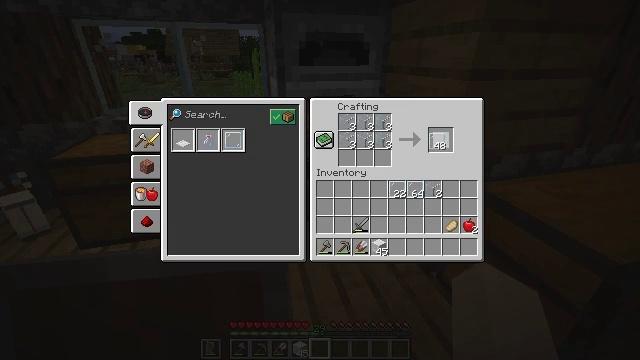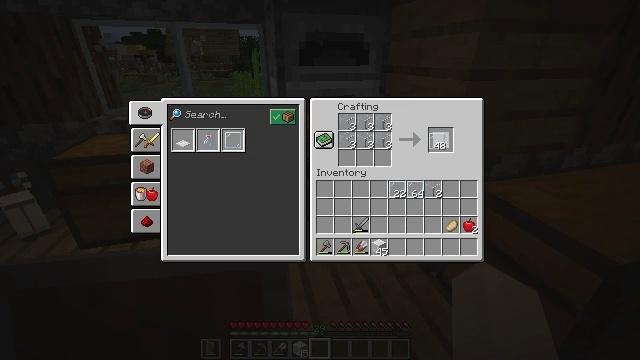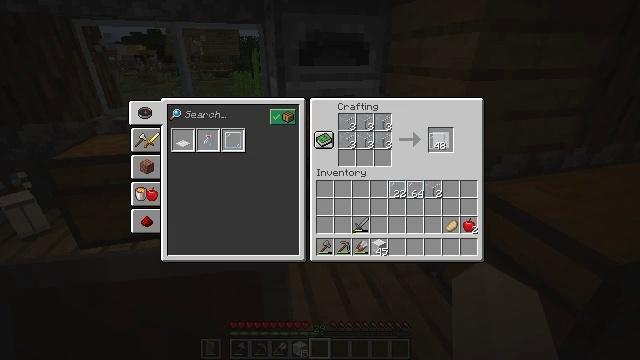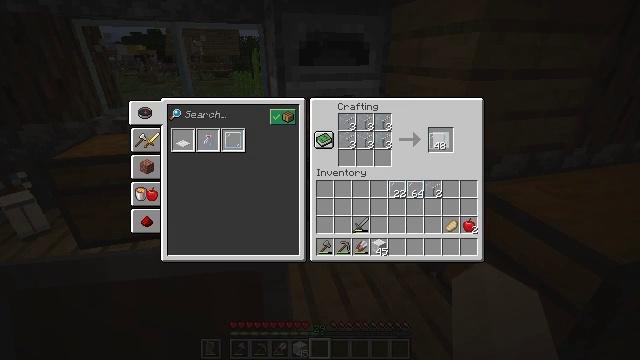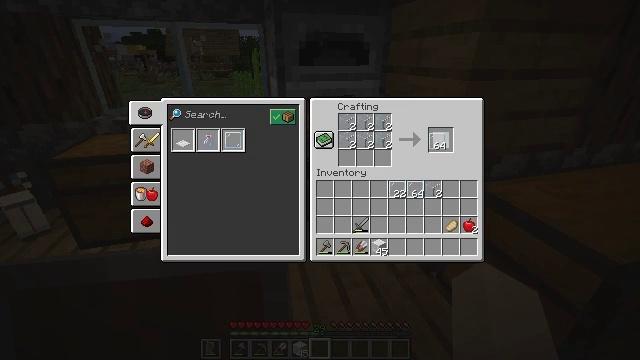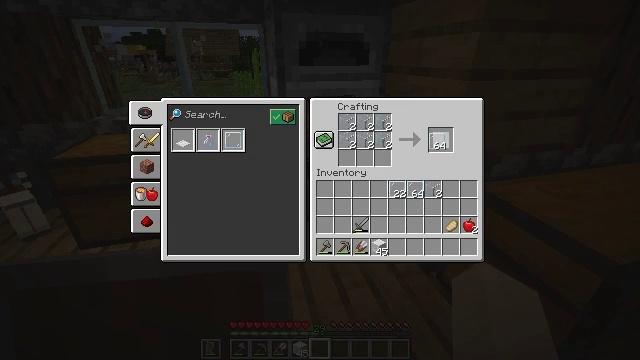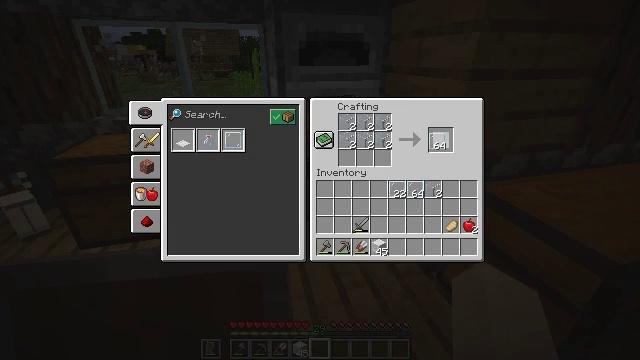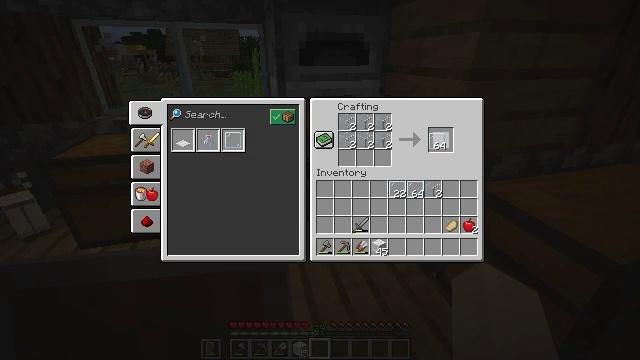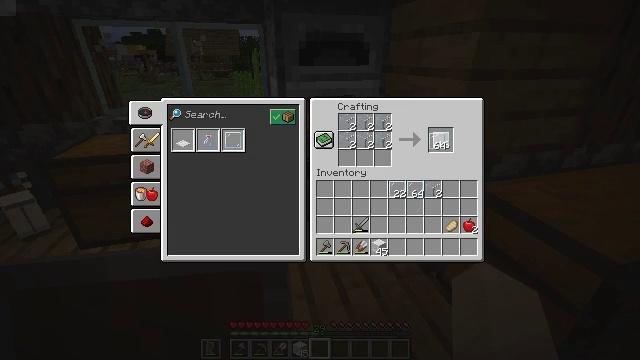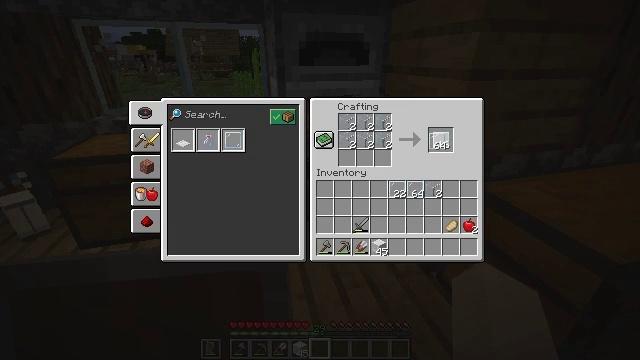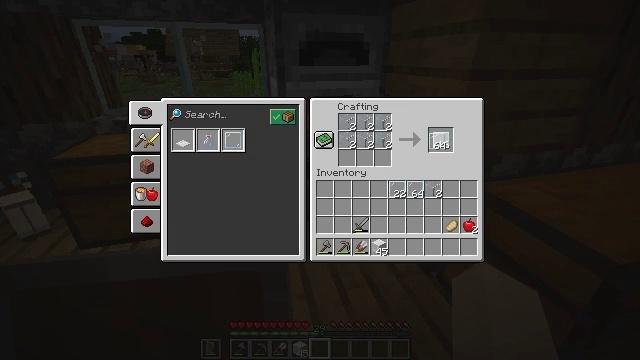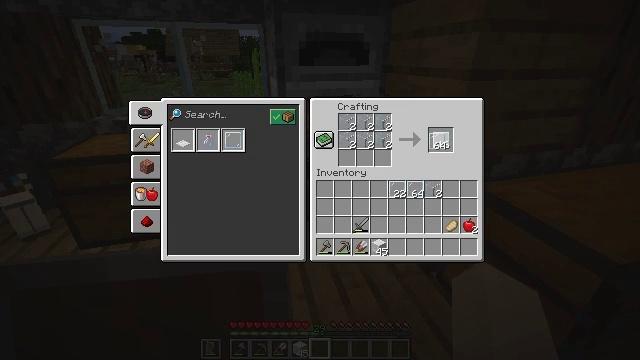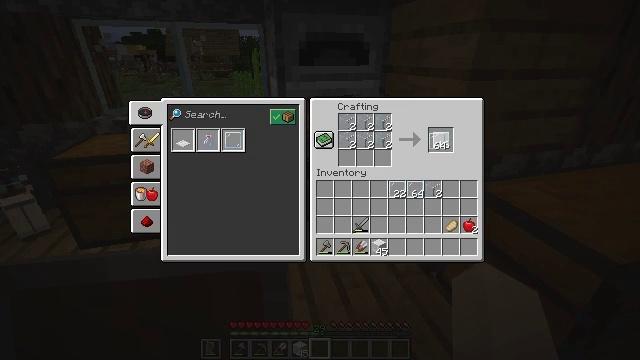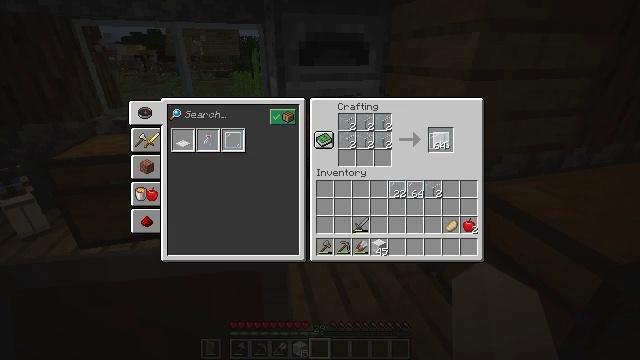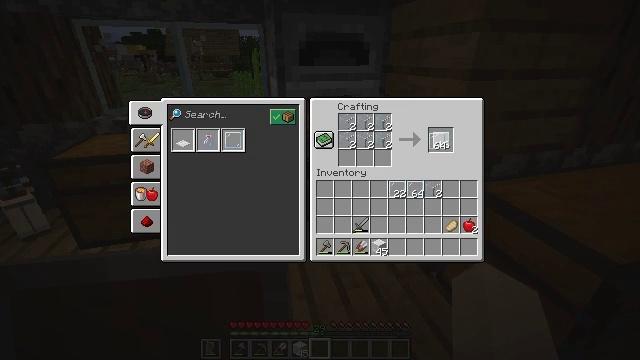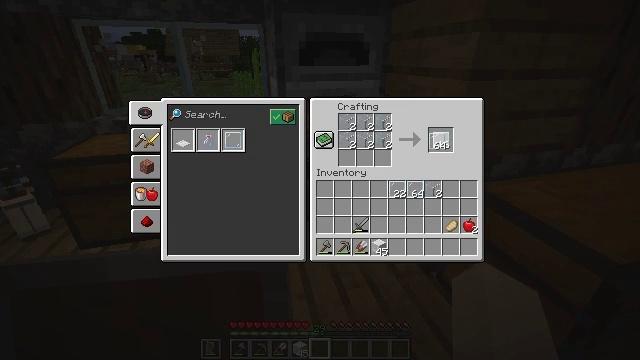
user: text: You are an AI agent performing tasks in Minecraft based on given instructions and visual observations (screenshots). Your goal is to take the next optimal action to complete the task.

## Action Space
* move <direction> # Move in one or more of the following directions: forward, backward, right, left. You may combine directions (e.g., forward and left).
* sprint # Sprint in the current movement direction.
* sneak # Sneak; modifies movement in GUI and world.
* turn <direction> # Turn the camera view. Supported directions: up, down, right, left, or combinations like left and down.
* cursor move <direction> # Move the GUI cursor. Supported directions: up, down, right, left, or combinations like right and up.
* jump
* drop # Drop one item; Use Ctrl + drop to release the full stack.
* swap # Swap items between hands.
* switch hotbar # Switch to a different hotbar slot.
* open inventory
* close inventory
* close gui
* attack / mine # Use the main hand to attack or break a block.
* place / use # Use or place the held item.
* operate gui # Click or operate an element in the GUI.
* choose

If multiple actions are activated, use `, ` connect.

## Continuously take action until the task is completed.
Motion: motion action
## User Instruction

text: Create glass pane using glass blocks.
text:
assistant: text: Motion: operate gui
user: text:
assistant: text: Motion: operate gui
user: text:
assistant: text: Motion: operate gui
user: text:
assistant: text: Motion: no_op
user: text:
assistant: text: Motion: operate gui
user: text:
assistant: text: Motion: operate gui
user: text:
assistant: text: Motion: operate gui
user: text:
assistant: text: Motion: no_op
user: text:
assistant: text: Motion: no_op
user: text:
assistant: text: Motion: no_op
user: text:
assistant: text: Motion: no_op
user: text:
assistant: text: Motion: operate gui
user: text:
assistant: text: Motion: operate gui
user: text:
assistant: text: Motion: operate gui
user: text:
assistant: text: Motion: no_op
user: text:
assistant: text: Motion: no_op
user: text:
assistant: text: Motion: cursor move left and down
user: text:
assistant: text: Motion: cursor move left and down
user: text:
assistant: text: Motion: cursor move left
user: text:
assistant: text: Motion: no_op
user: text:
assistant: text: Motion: no_op
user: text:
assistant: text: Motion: no_op
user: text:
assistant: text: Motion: no_op
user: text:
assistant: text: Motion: no_op
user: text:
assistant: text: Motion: no_op
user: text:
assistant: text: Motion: operate gui
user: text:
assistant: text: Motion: operate gui
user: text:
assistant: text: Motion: operate gui
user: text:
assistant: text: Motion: no_op
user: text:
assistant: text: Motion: no_op